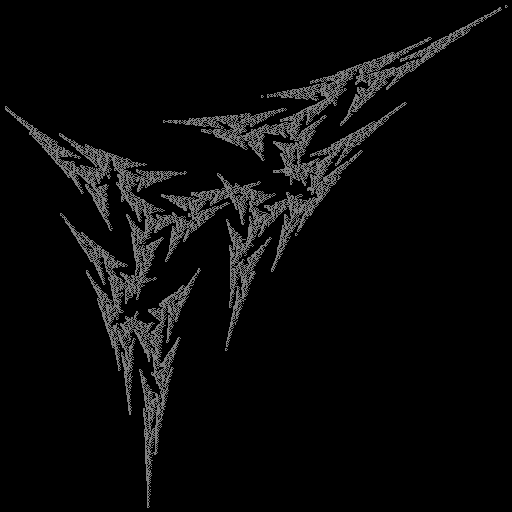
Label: snowcap